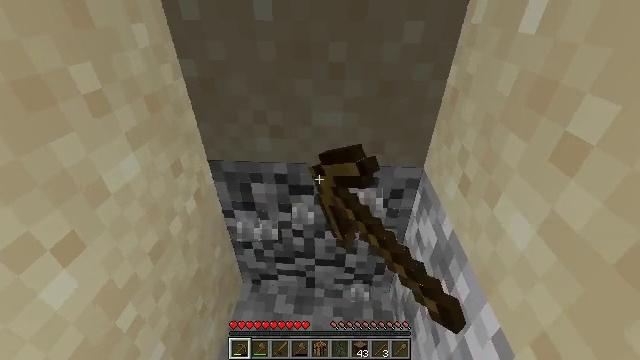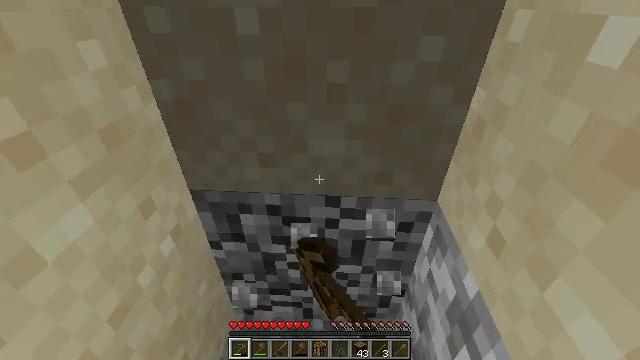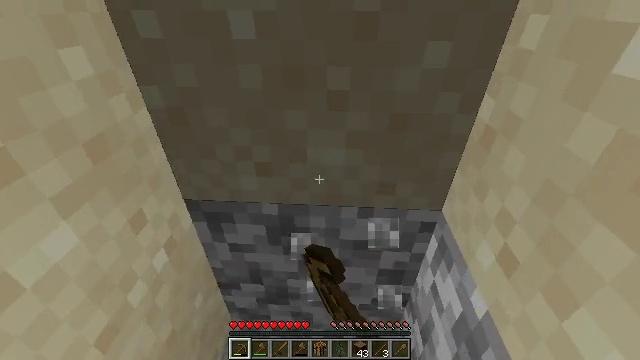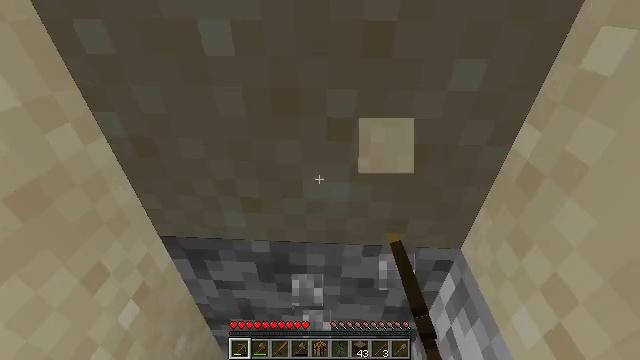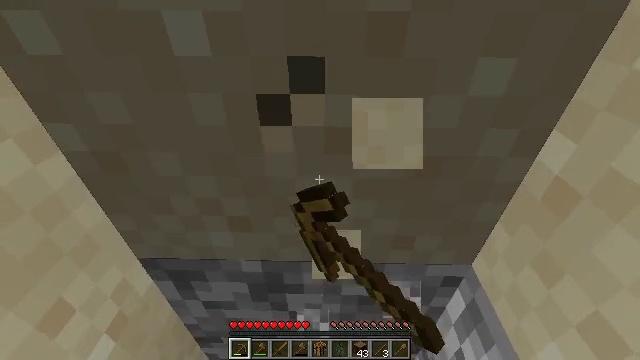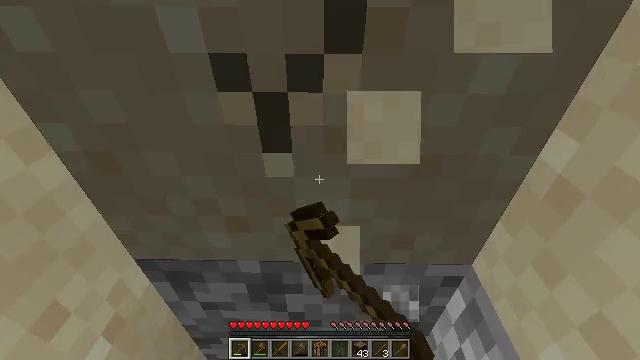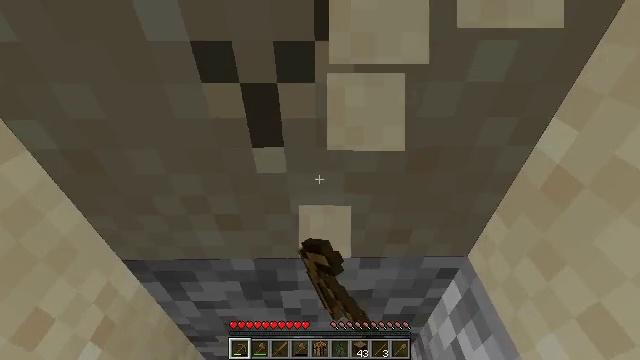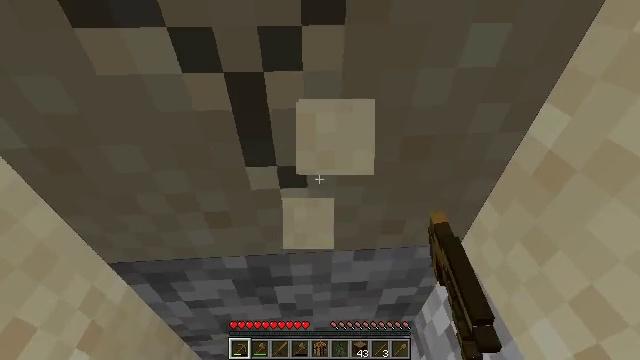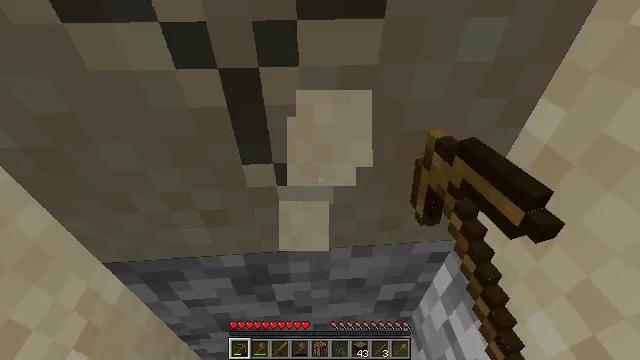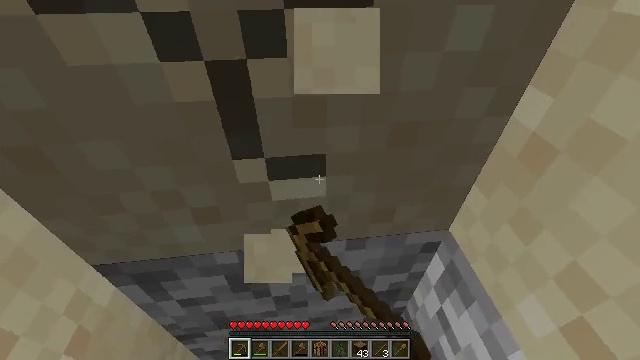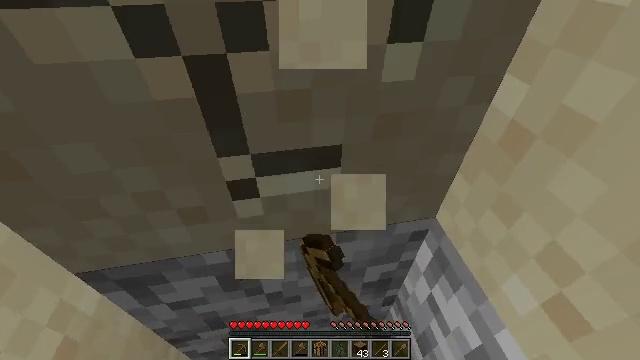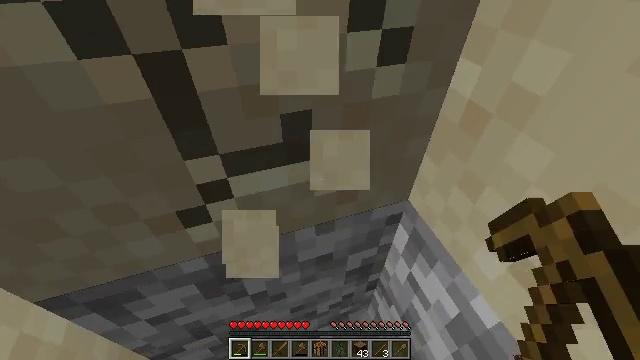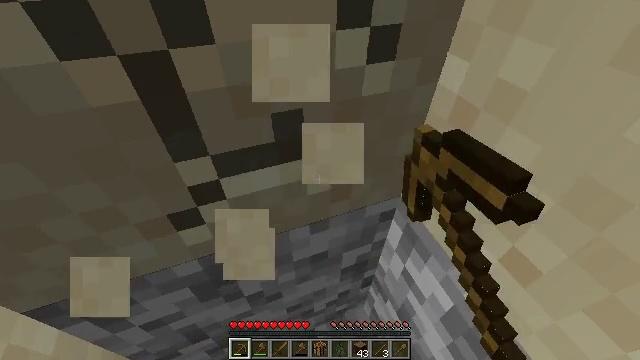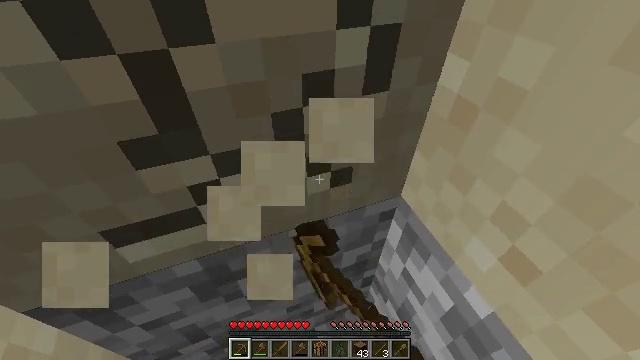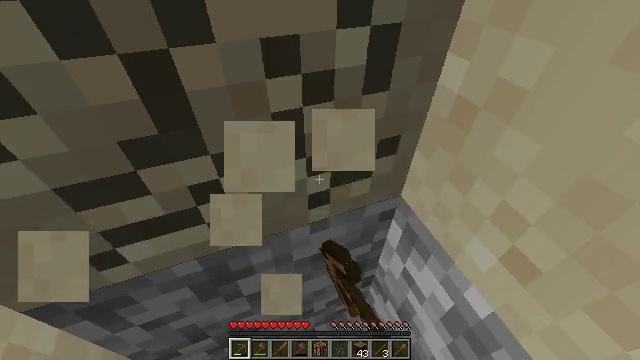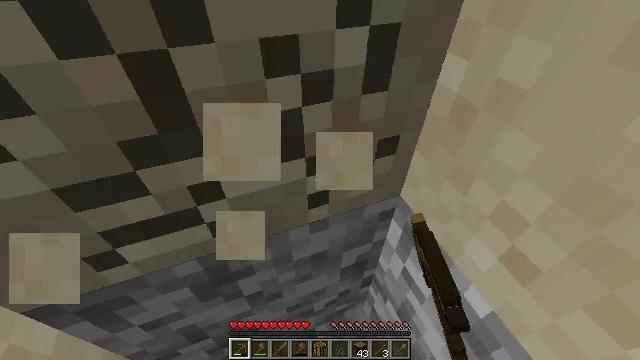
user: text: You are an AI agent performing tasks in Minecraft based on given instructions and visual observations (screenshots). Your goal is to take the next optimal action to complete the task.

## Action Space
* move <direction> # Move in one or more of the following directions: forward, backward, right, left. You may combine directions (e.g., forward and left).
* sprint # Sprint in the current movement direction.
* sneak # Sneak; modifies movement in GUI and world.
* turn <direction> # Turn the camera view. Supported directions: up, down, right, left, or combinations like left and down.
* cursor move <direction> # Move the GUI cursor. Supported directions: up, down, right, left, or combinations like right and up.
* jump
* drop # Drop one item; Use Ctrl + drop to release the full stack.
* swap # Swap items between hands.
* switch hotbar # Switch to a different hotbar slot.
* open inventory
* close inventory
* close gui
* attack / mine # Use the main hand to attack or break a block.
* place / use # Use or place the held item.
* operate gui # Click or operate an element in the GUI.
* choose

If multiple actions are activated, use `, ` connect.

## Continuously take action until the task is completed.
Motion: motion action
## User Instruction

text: Gather sand from the desert.
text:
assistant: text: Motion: move forward, attack / mine
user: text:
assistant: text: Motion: move forward, attack / mine
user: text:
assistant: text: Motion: attack / mine
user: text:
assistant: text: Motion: turn right and down, attack / mine
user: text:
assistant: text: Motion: attack / mine
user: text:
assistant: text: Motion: turn right and down, attack / mine
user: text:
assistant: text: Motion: turn right and down, attack / mine
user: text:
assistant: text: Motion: attack / mine
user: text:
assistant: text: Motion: turn right and down, attack / mine
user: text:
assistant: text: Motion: turn right and down, attack / mine
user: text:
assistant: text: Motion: turn right and down, attack / mine
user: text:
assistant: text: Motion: turn right, attack / mine
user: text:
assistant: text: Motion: attack / mine
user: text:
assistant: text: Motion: attack / mine
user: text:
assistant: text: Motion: attack / mine
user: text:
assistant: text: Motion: attack / mine
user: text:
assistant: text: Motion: turn down, attack / mine
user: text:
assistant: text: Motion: turn right and down, attack / mine
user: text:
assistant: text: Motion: turn right and down, attack / mine
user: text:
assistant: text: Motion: turn down, attack / mine
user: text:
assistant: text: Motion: attack / mine
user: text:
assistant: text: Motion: attack / mine